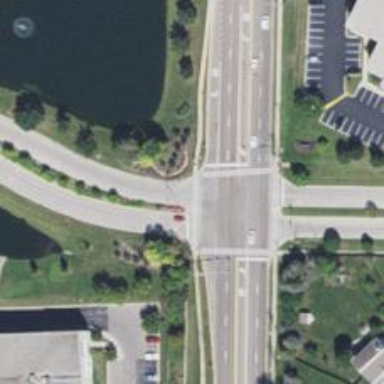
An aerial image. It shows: Crossing road.